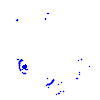
Particle: proton